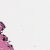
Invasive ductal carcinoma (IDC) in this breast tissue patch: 0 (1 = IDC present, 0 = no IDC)